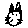
Label: cat